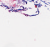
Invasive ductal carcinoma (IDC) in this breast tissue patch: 0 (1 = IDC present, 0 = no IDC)